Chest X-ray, PA view. Patient: 54 years old, sex M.
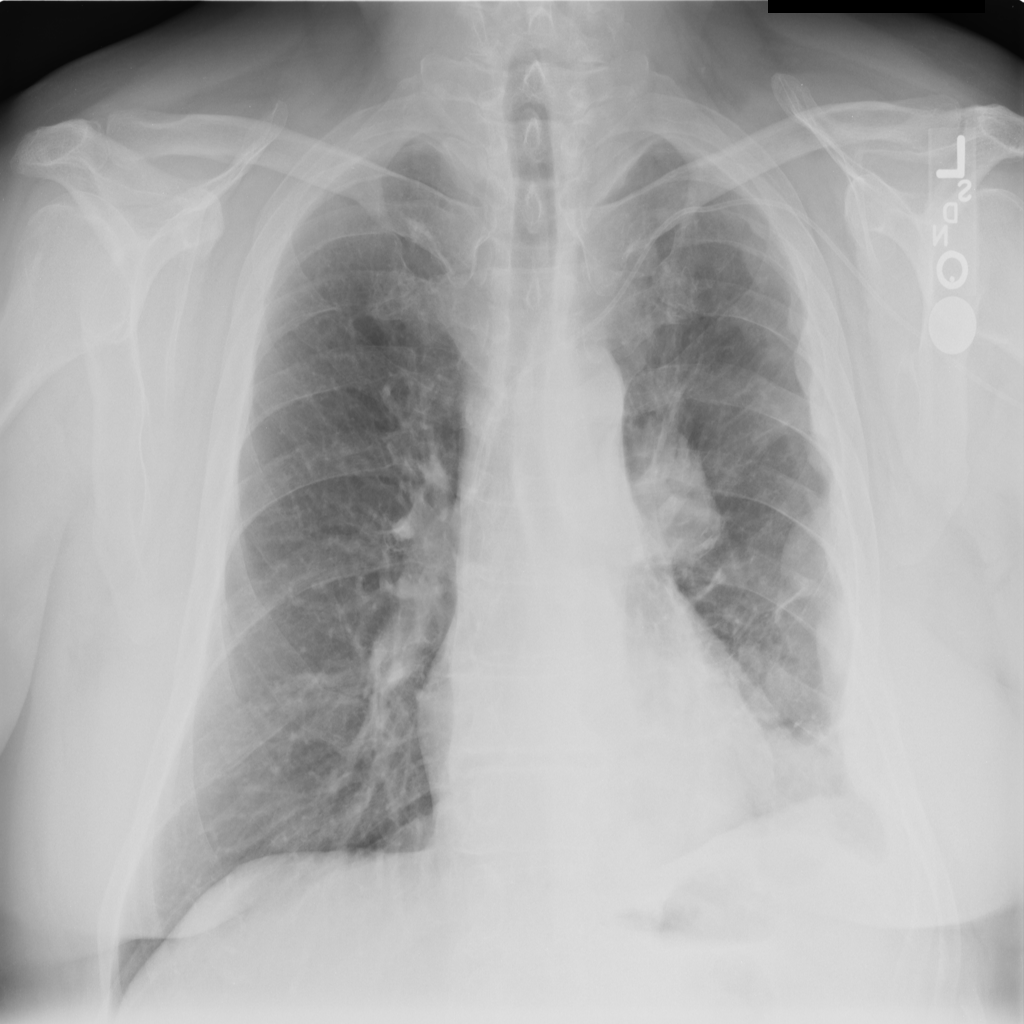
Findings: Mass